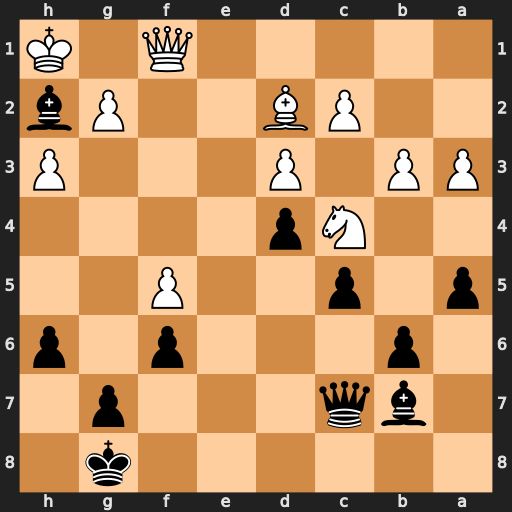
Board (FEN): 6k1/1bq3p1/1p3p1p/p1p2P2/2Np4/PP1P3P/2PB2Pb/5Q1K
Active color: b
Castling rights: -
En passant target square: -
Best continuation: Qg3 Bf4 Qxf4 Qxf4 Bxf4